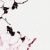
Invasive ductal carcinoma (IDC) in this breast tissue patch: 0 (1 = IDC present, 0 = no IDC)